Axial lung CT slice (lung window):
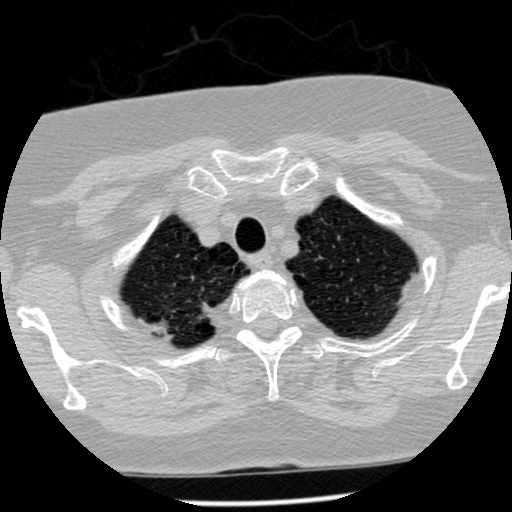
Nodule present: no